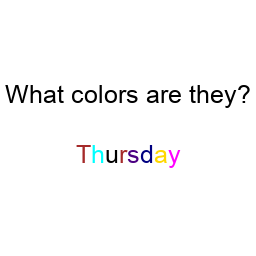
Color: brown, cyan, black, brown, indigo, navy, gold, magenta
Background color: white
Question text color: black